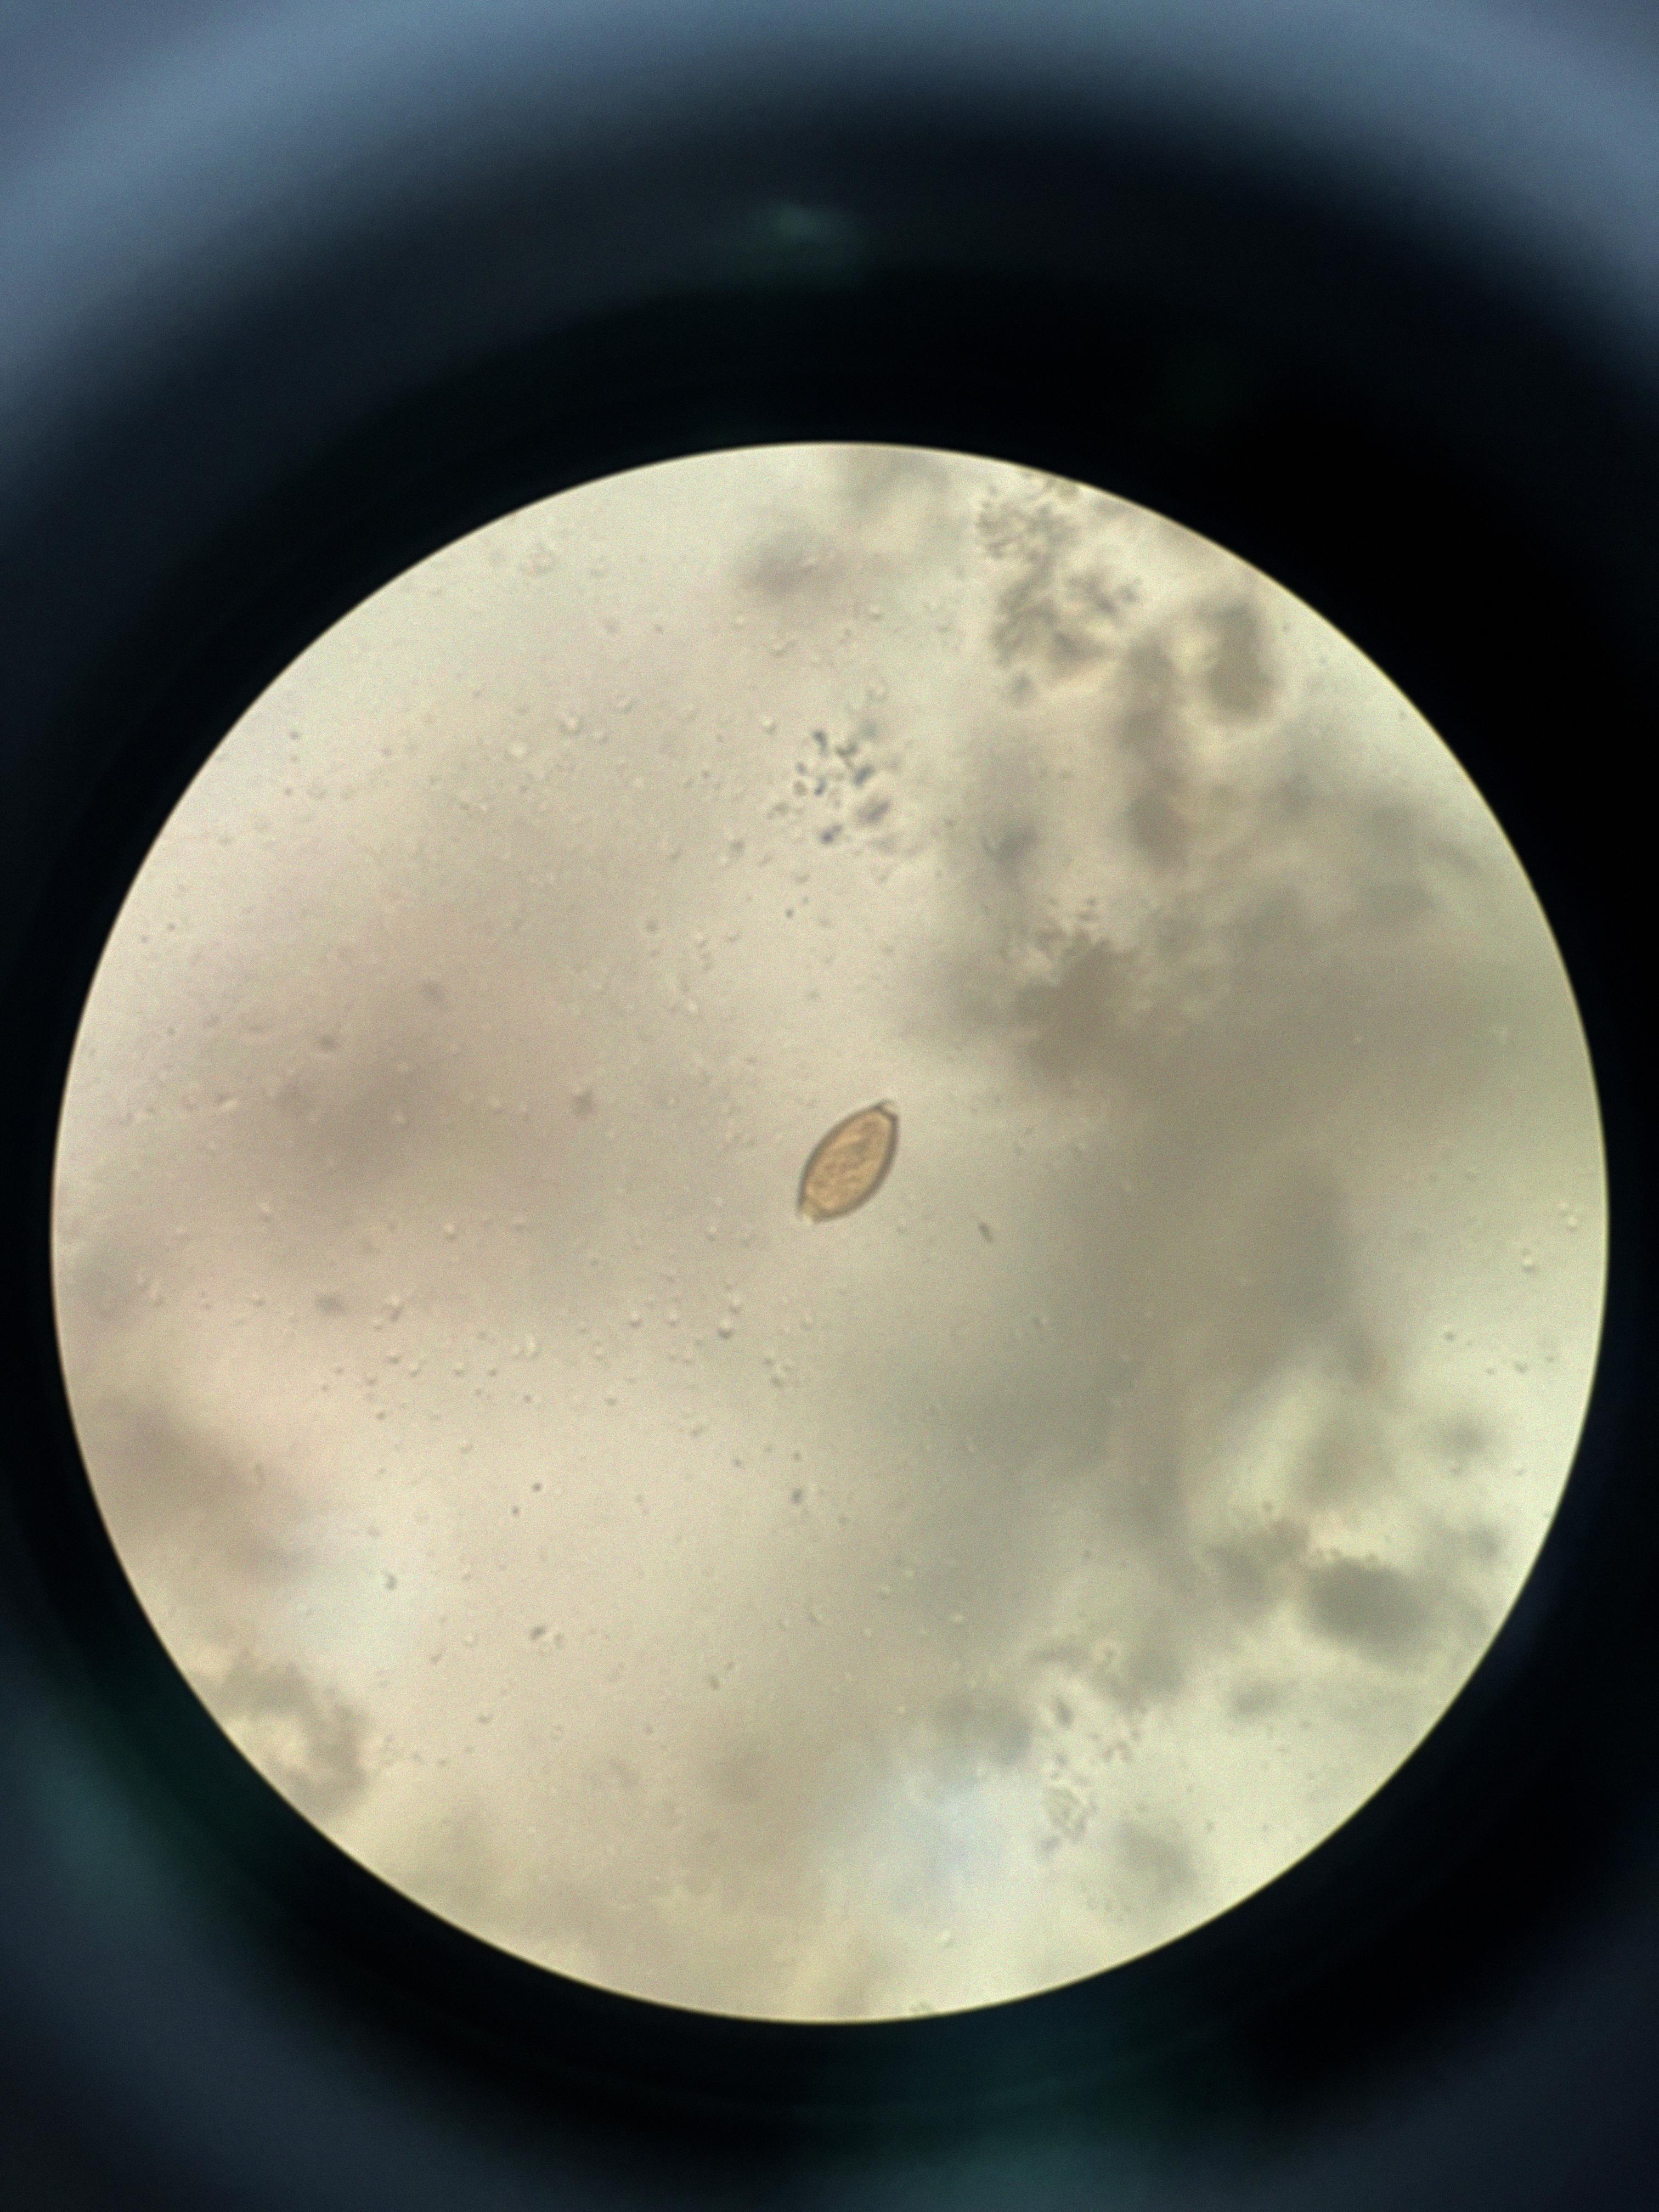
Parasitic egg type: Trichuris trichiura